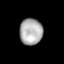
Tissue: lung
Cell type: Endothelial cells
Senescence score: 0.6415
Nuclear area (px): 589
Mean DAPI intensity: 173.779